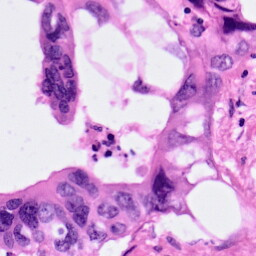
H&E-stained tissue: Pancreatic